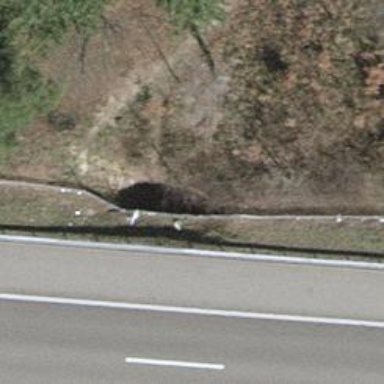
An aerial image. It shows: Concrete path with tunnel.